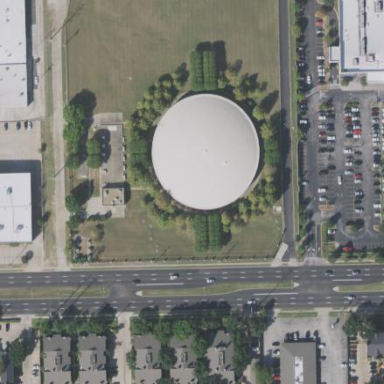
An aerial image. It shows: Storage tank building.